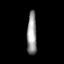
Tissue: prostate
Cell type: T cells
Senescence score: 0.3389
Nuclear area (px): 414
Mean DAPI intensity: 148.138